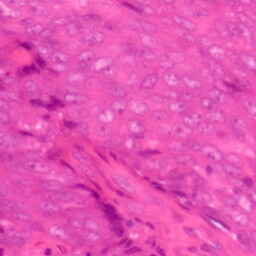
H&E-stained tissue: Colon